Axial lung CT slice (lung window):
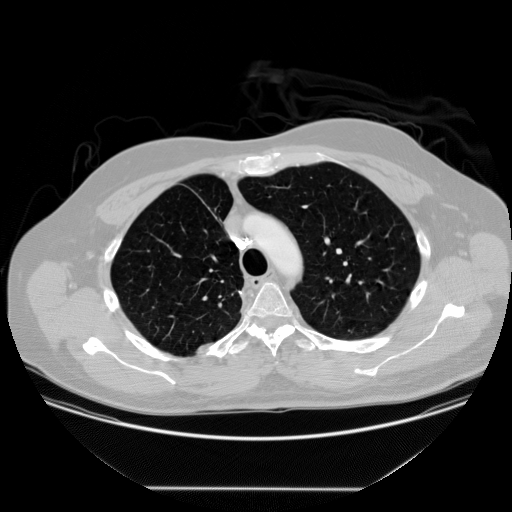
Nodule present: no